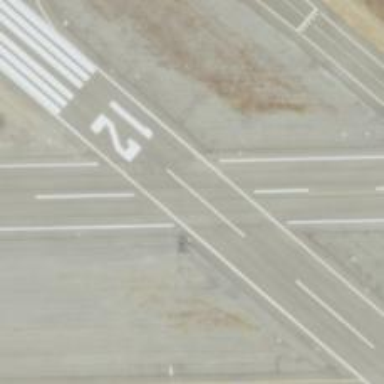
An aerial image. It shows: View of runway in airport.